Field crop: maize
Growth stage: 2
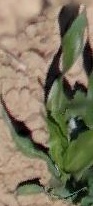
Species: maize